Question: I am creating a layout in XML, and I have noticed this very strange occurrence. It has never happened before, but lately it's been getting on my nerves. I kind of want to abandon Eclipse and find a better IDE because of it.
Here is my layout:
'''
<?xml version="1.0" encoding="utf-8"?>
<RelativeLayout xmlns:android="http://schemas.android.com/apk/res/android"
android:layout_width="match_parent"
android:layout_height="match_parent"
android:orientation="vertical" >
<EditText
android:id="@+id/action_search_bar"
android:layout_width="match_parent"
android:layout_height="wrap_content"
android:ems="10"
android:hint="kkm" >
</EditText>
<ListView
android:id="@+id/actions_list"
android:layout_width="90dp"
android:layout_height="match_parent"
android:layout_above="@id/cancel_action_selection"
android:layout_below="@id/action_search_bar" >
</ListView>
<TextView
android:id="@+id/action_preview_pane"
android:layout_width="230dp"
android:layout_height="match_parent"
android:layout_alignBottom="@id/actions_list"
android:layout_alignTop="@id/actions_list"
android:layout_toRightOf="@id/actions_list"
android:gravity="center_vertical|center_horizontal"
android:text="kk" />
<Button
android:id="@+id/cancel_action_selection"
android:layout_width="wrap_content"
android:layout_height="48dp"
android:layout_alignParentBottom="true"
android:text="Cancel" />
<Button
android:id="@+id/define_new_action"
android:layout_width="wrap_content"
android:layout_height="wrap_content"
android:layout_alignParentBottom="true"
android:layout_toRightOf="@id/cancel_action_selection"
android:text="NEW" />
<Button
android:id="@+id/select_action"
android:layout_width="wrap_content"
android:layout_height="wrap_content"
android:layout_alignParentBottom="true"
android:layout_toRightOf="@id/define_new_action"
android:text="OK" />
</RelativeLayout>
'''
Here is what I'm trying to achieve:

The problem is, if I try to set the ListView to be above the cancel button (via android:layout_above), it will say that it can't find the id for the cancel button.
Now, what I have noticed is that if I try and specify any ids for layouts BEFORE they are created with @+id, then I will get that strange error. What I mean by this is the following:
In the XML, apparently IDs have to be declared in order. Strange, no?
I would have to declare the cancel button's id first with @+id way before I define the ListView and set its layout_above attribute.
If I try to do what I have done here, it will say that it cannot find the id for the cancel button.
I have tried cleaning the project, ending adb.exe, refreshing, etc. and all it does is corrupt my project even more. R is not even generated afterwards. I don't want to have to go in a loop problem after problem because Eclipse can't handle things like this properly.
Does anyone have a solution for this? Or a better IDE?
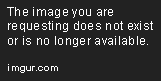
Answer: <URL>
. So you can align two elements by right border, or make one below another, centered in the screen, centered left, and so on.
So you are placing listview relative to the button cancel. So you need to define button with a id. Position the listview relative to the button.
<URL>
There is an example in the links posted both for linearlayout and relative layout have a look at it.
Edit:
If you have errors in your resource files R.java will not be generated. So make sure you do not have errors in your resource files and then clean and build the project.
To clarify the confusion. Note 'android:layout_above="@+id/button1"'
'''
<RelativeLayout xmlns:android="http://schemas.android.com/apk/res/android"
xmlns:tools="http://schemas.android.com/tools"
android:layout_width="match_parent"
android:layout_height="match_parent"
tools:context=".OtherScreenActivity1" >
<Button
android:id="@+id/button1"
android:layout_width="wrap_content"
android:layout_height="wrap_content"
android:layout_alignParentBottom="true"
android:layout_centerHorizontal="true"
android:layout_marginBottom="24dp"
android:text="Button" />
<ListView
android:id="@+id/listView1"
android:layout_width="match_parent"
android:layout_height="match_parent"
android:layout_above="@+id/button1"
>
</ListView>
</RelativeLayout>
'''
Same as above
'''
<RelativeLayout xmlns:android="http://schemas.android.com/apk/res/android"
xmlns:tools="http://schemas.android.com/tools"
android:layout_width="match_parent"
android:layout_height="match_parent"
tools:context=".OtherScreenActivity1" >
<ListView
android:id="@+id/listView1"
android:layout_width="match_parent"
android:layout_height="match_parent"
android:layout_above="@+id/button1"
android:layout_alignParentTop="true" >
</ListView>
<Button
android:id="@+id/button1"
android:layout_width="wrap_content"
android:layout_height="wrap_content"
android:layout_alignParentBottom="true"
android:layout_centerHorizontal="true"
android:layout_marginBottom="24dp"
android:text="Button" />
</RelativeLayout>
'''
You have this
'''
android:layout_above="@id/cancel_action_selection"
'''
Use
'''
android:layout_above="@+id/cancel_action_selection"
'''
<URL>.
Look at the attribute id in the above link